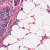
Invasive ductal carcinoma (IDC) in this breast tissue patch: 1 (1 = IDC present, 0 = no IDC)